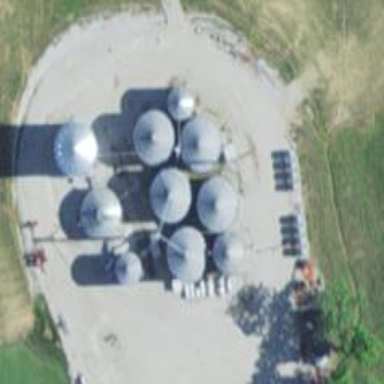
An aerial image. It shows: Silo.